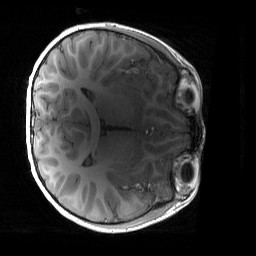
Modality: T1w
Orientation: axial
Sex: male
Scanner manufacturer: siemens
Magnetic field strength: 3 T
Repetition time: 1.9 s
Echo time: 0.00243 s